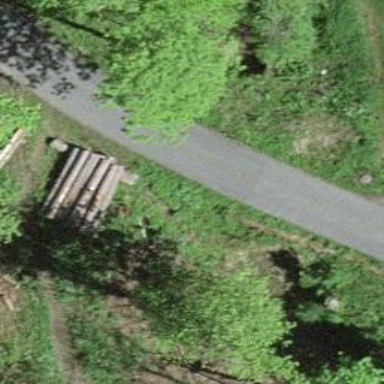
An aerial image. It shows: Culvert tunnel underneath ditch.